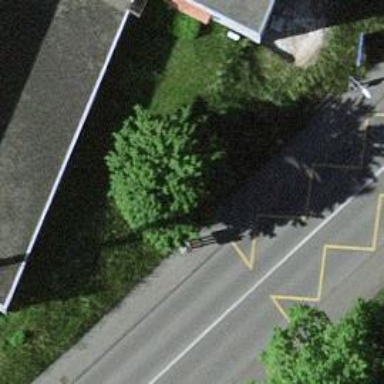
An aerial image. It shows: Bus stop with platform for public transport.